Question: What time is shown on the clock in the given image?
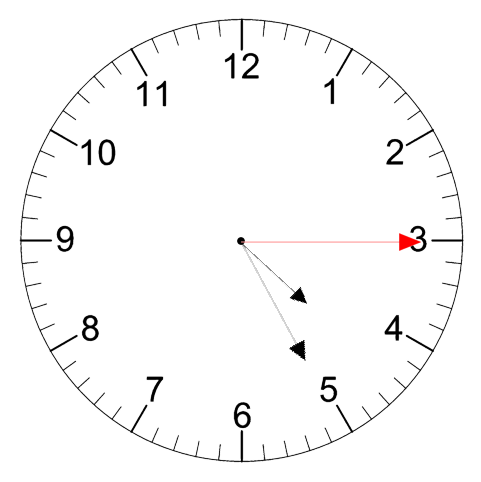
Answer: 04:25:15